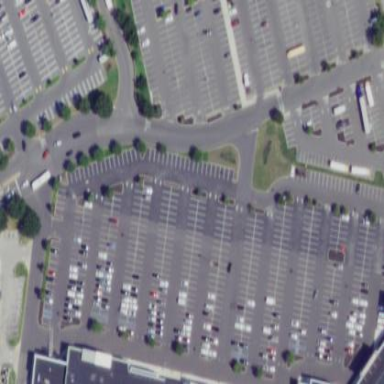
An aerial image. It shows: Parking area.